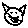
Label: cat